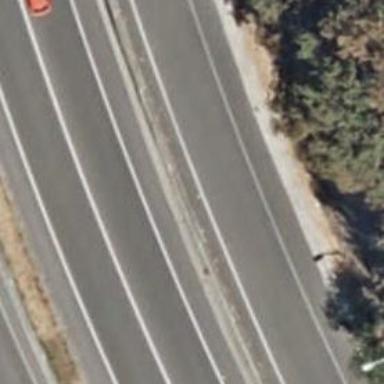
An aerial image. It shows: Trunk link highway.